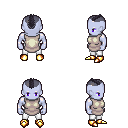
a pixel art fantasy rpg character, male body template, dark elf, purple skin, white tunic, white pants, raven short mohawk hairstyle, gold boots, four views (front, back, left, right), 2x2 character sprite sheet, small pixel art, hard edges, no anti-aliasing